Question: I am new to Unity and Vuforia.
I have created a marker image and added 3D vehicles on it, but when I slide my hand towards the 3D vehicles it goes behind those 3D vehicles. How can i make changes to project so that my hand or other real objects from video feed come in front of 3D virtual vehicles.. I have added a screenshot which shows my hand behind vehicles and fence...

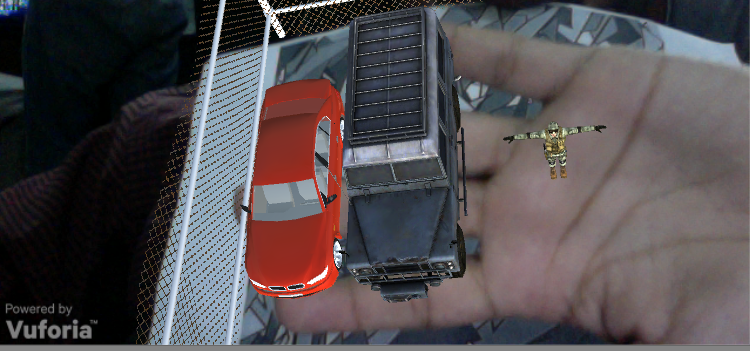
Answer: Vuforia shows the gameObjects infront of camera feed so it is not possible to make gameObjects move behind the real objects that are in camera feed.
I have tried ObjectTargets as well but they are restricted to static objects.
Objects like hands that change their shape continuously by moving fingers cannot become a object target...
So what u are trying to achieve is not possible in vuforia